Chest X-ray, AP view. Patient: 57 years old, sex M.
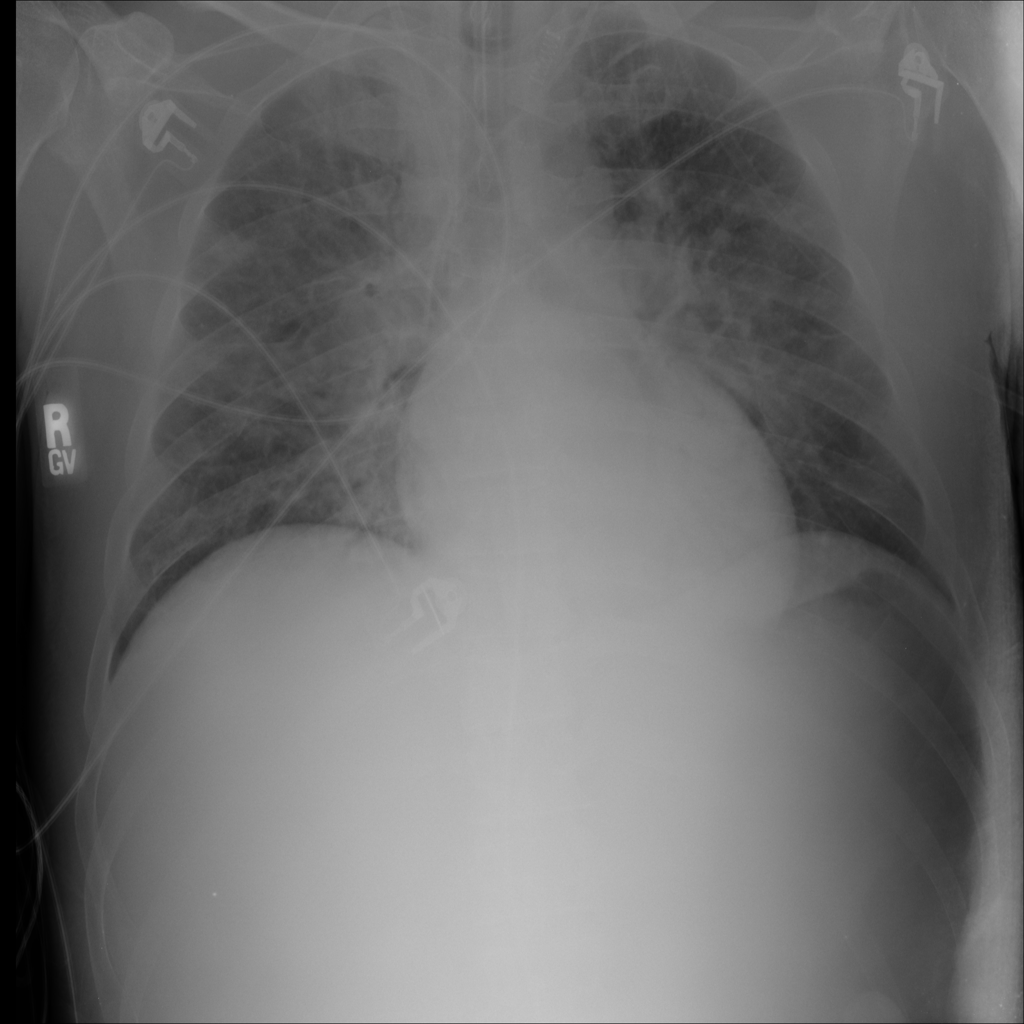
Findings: Edema